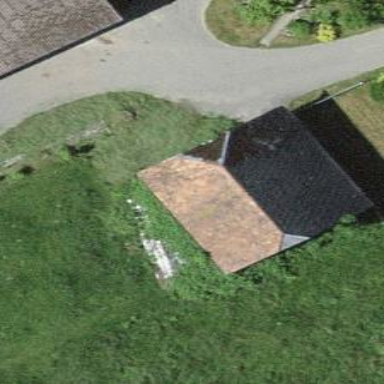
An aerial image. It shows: Rural barn.